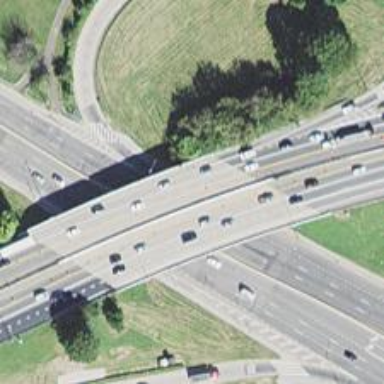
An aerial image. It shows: Bridge on motorway highway designated as "Other Freeway and Expressway".